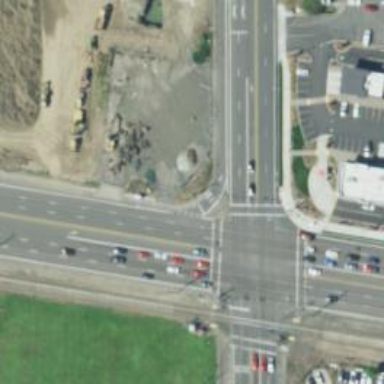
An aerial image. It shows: Primary link road with asphalt surface.